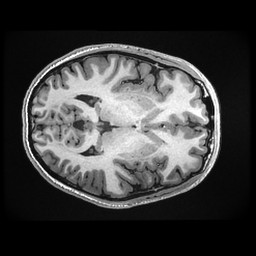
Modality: T1w
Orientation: axial
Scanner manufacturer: ge
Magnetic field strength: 3 T
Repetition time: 0.007788 s
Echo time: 0.00302 s